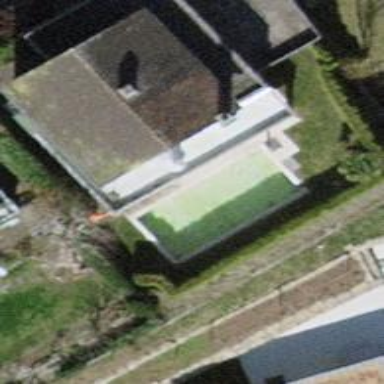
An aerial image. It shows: Outdoor swimming pool located on leisure land.